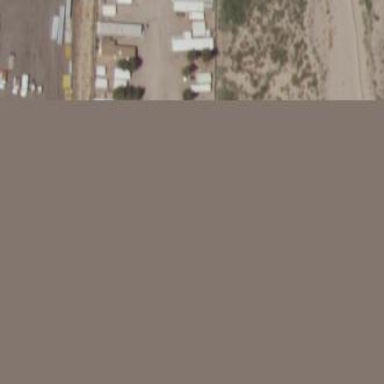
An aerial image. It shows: Residential area known as trailer park.